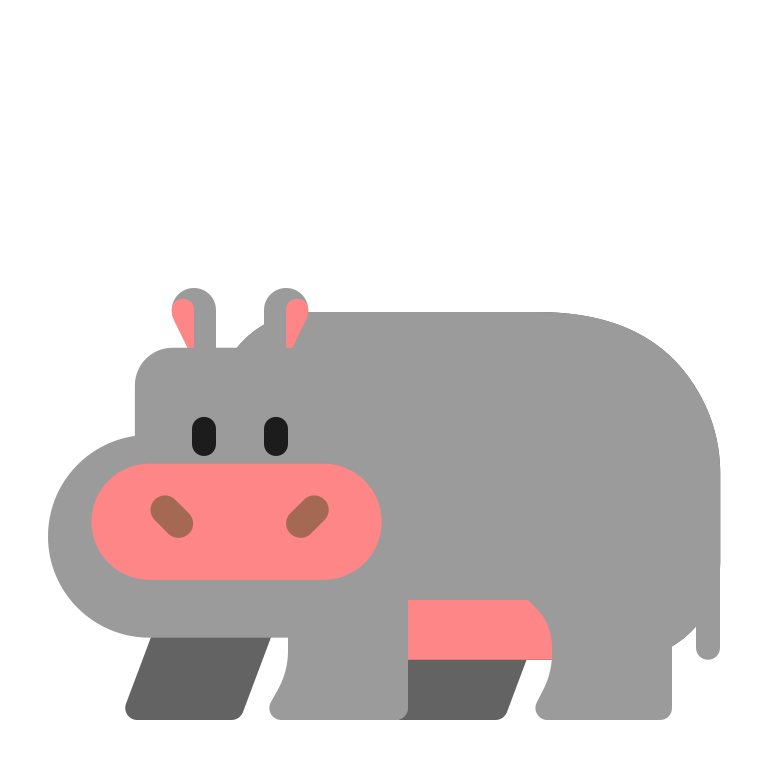
hippopotamus flat